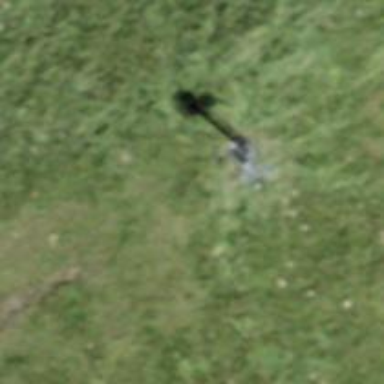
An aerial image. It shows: Pylon used for aerialway.